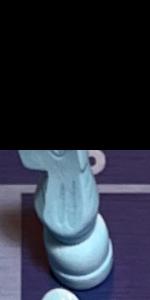
Label: Knight_White